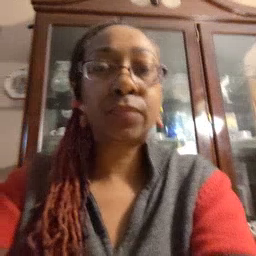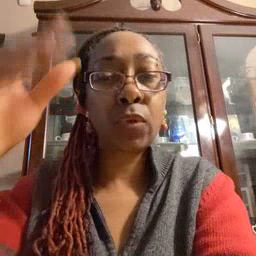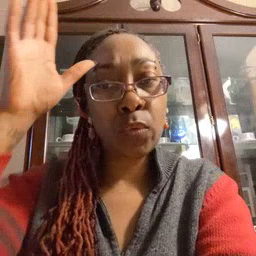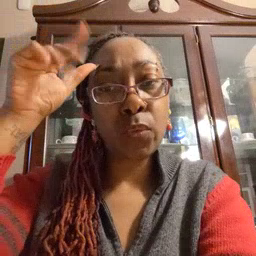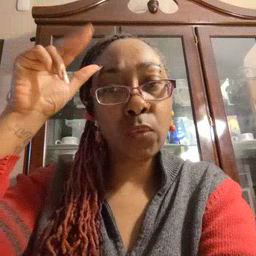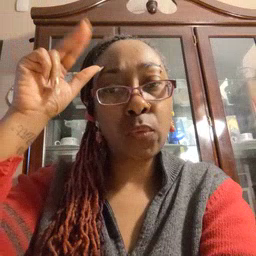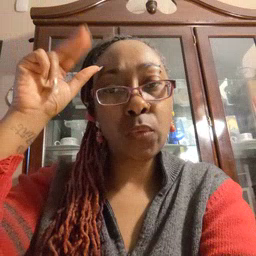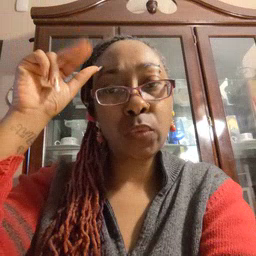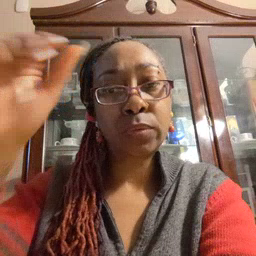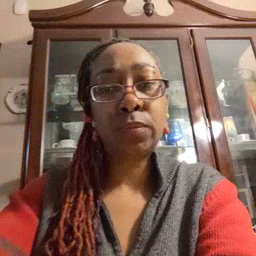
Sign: horse